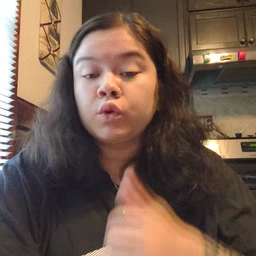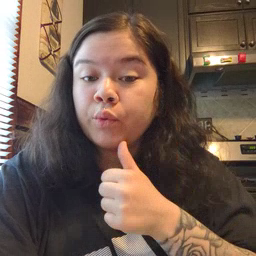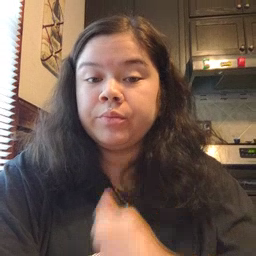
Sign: girl